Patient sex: M
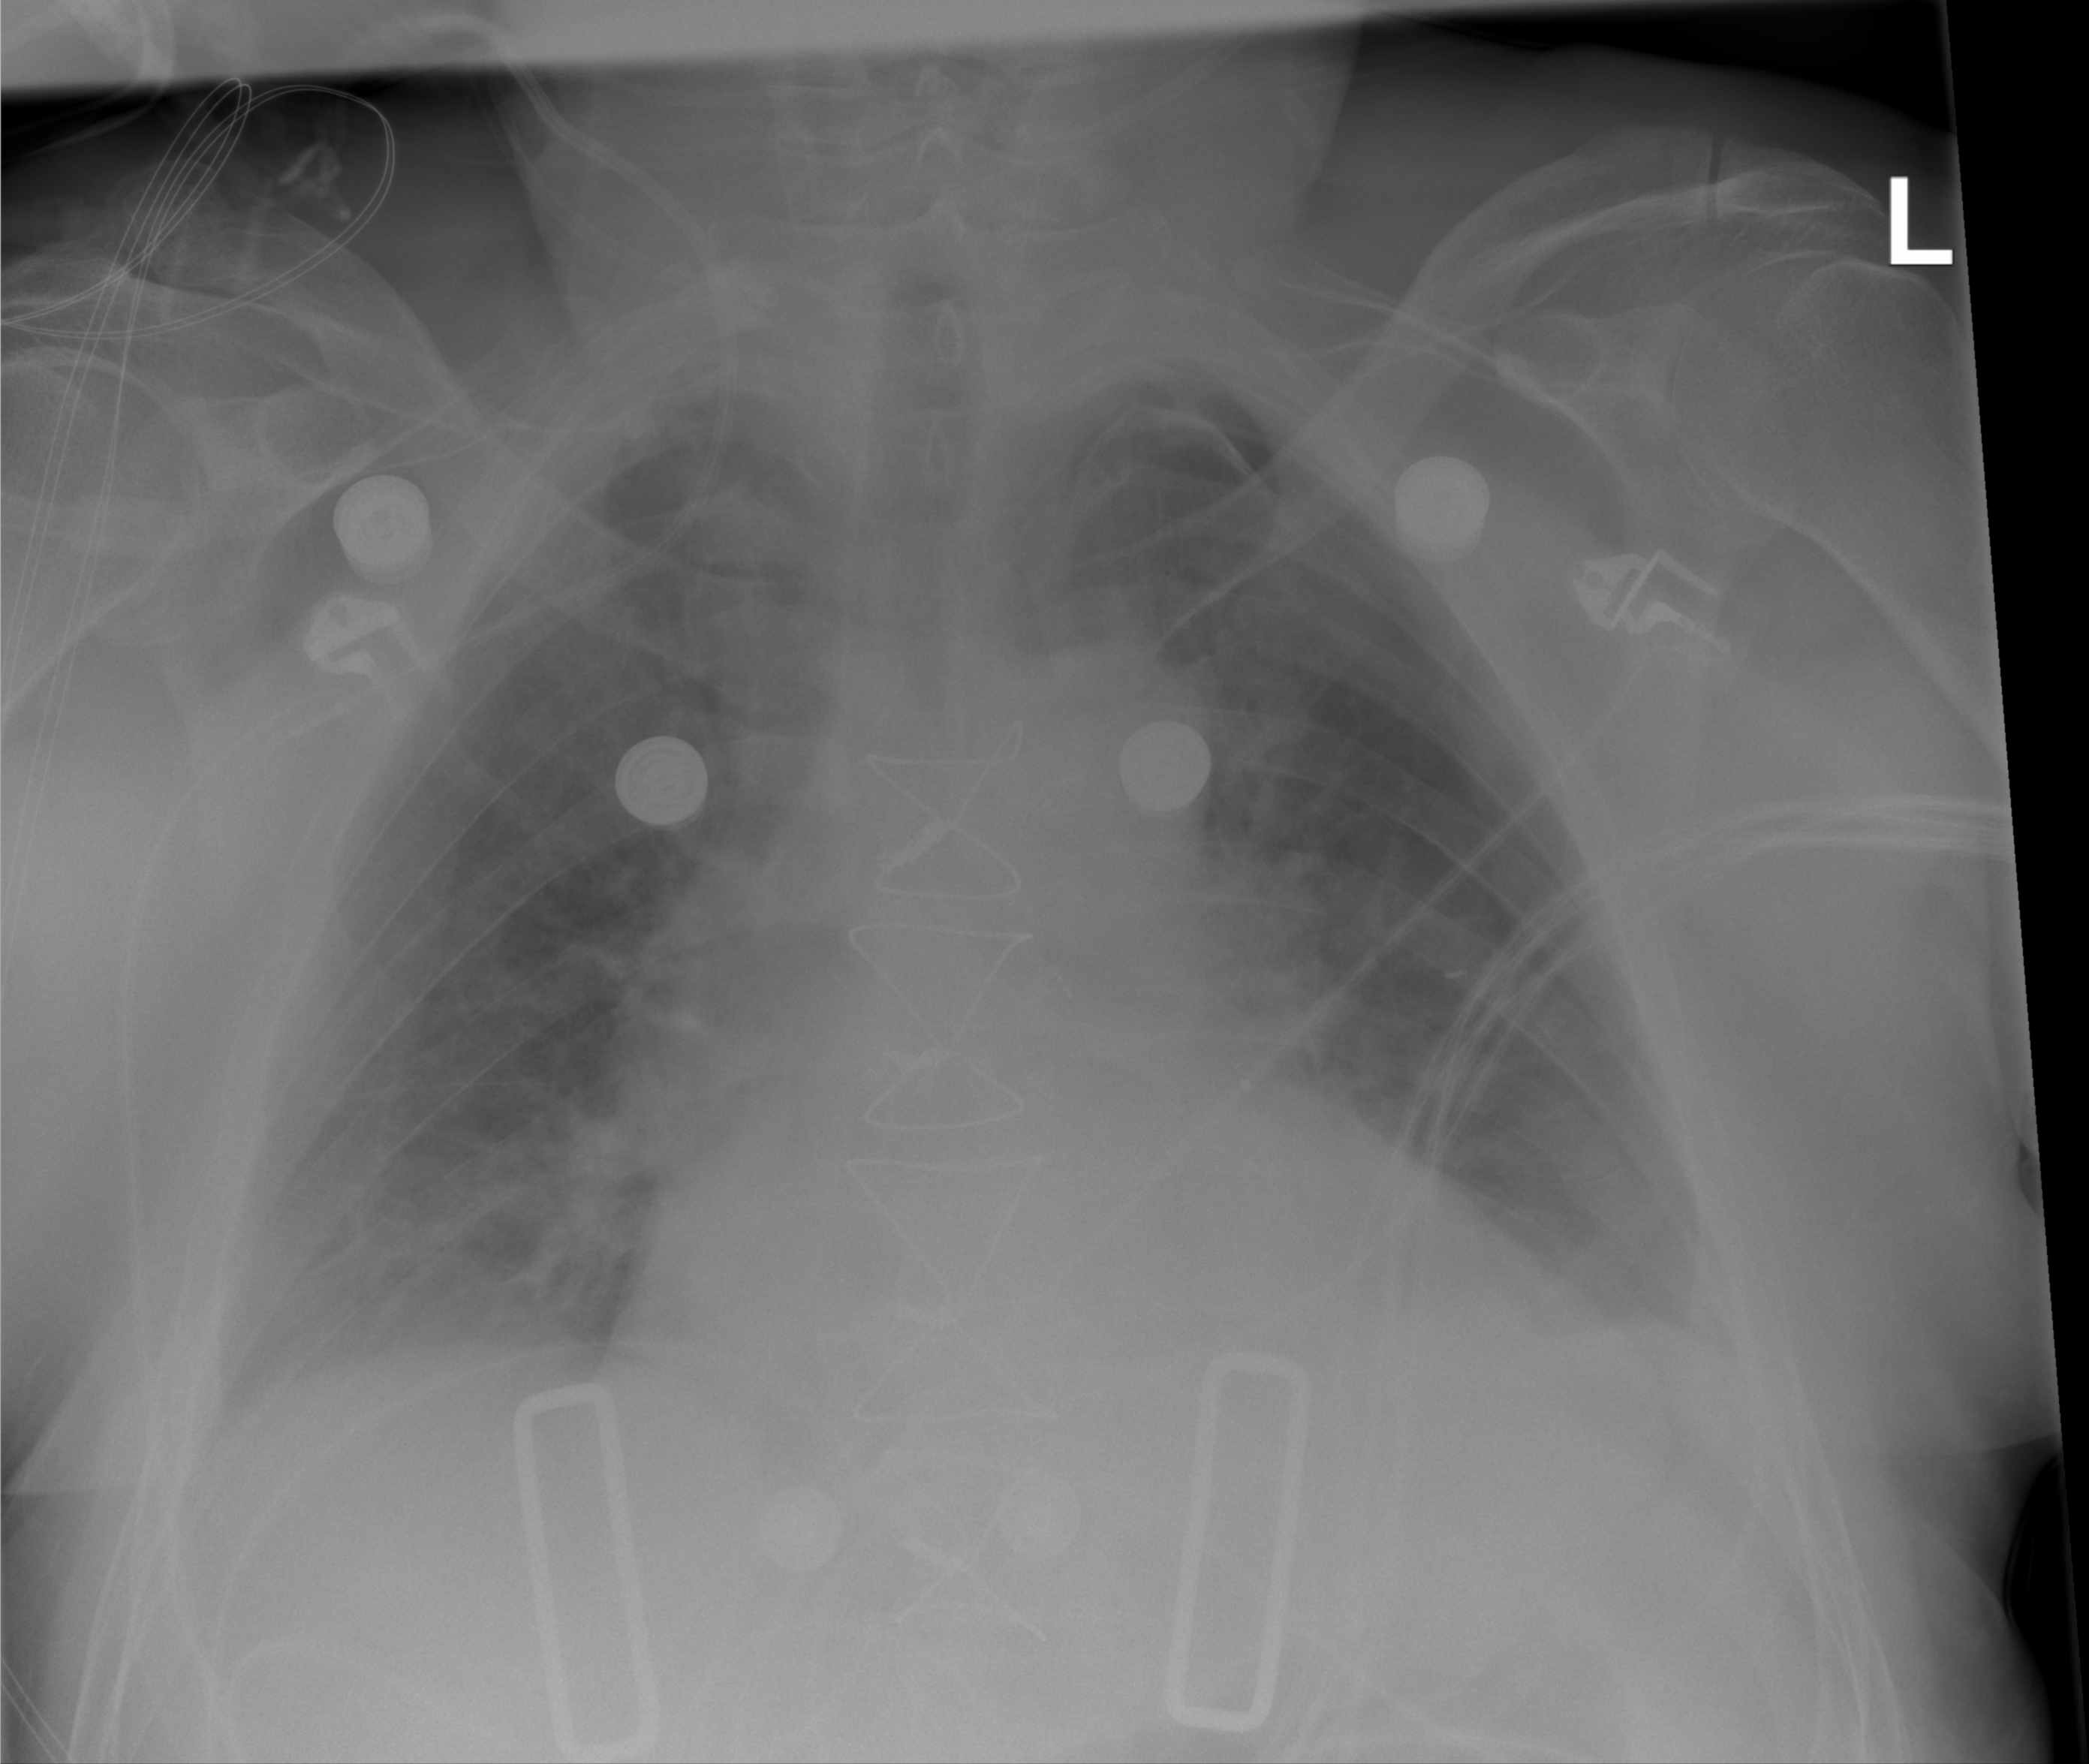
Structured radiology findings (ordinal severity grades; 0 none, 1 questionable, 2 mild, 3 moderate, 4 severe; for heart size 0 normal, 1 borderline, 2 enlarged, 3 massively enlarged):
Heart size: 0
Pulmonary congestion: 1
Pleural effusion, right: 0
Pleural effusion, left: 2
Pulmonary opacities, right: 0
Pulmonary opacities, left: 0
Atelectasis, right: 1
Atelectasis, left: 1